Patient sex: F
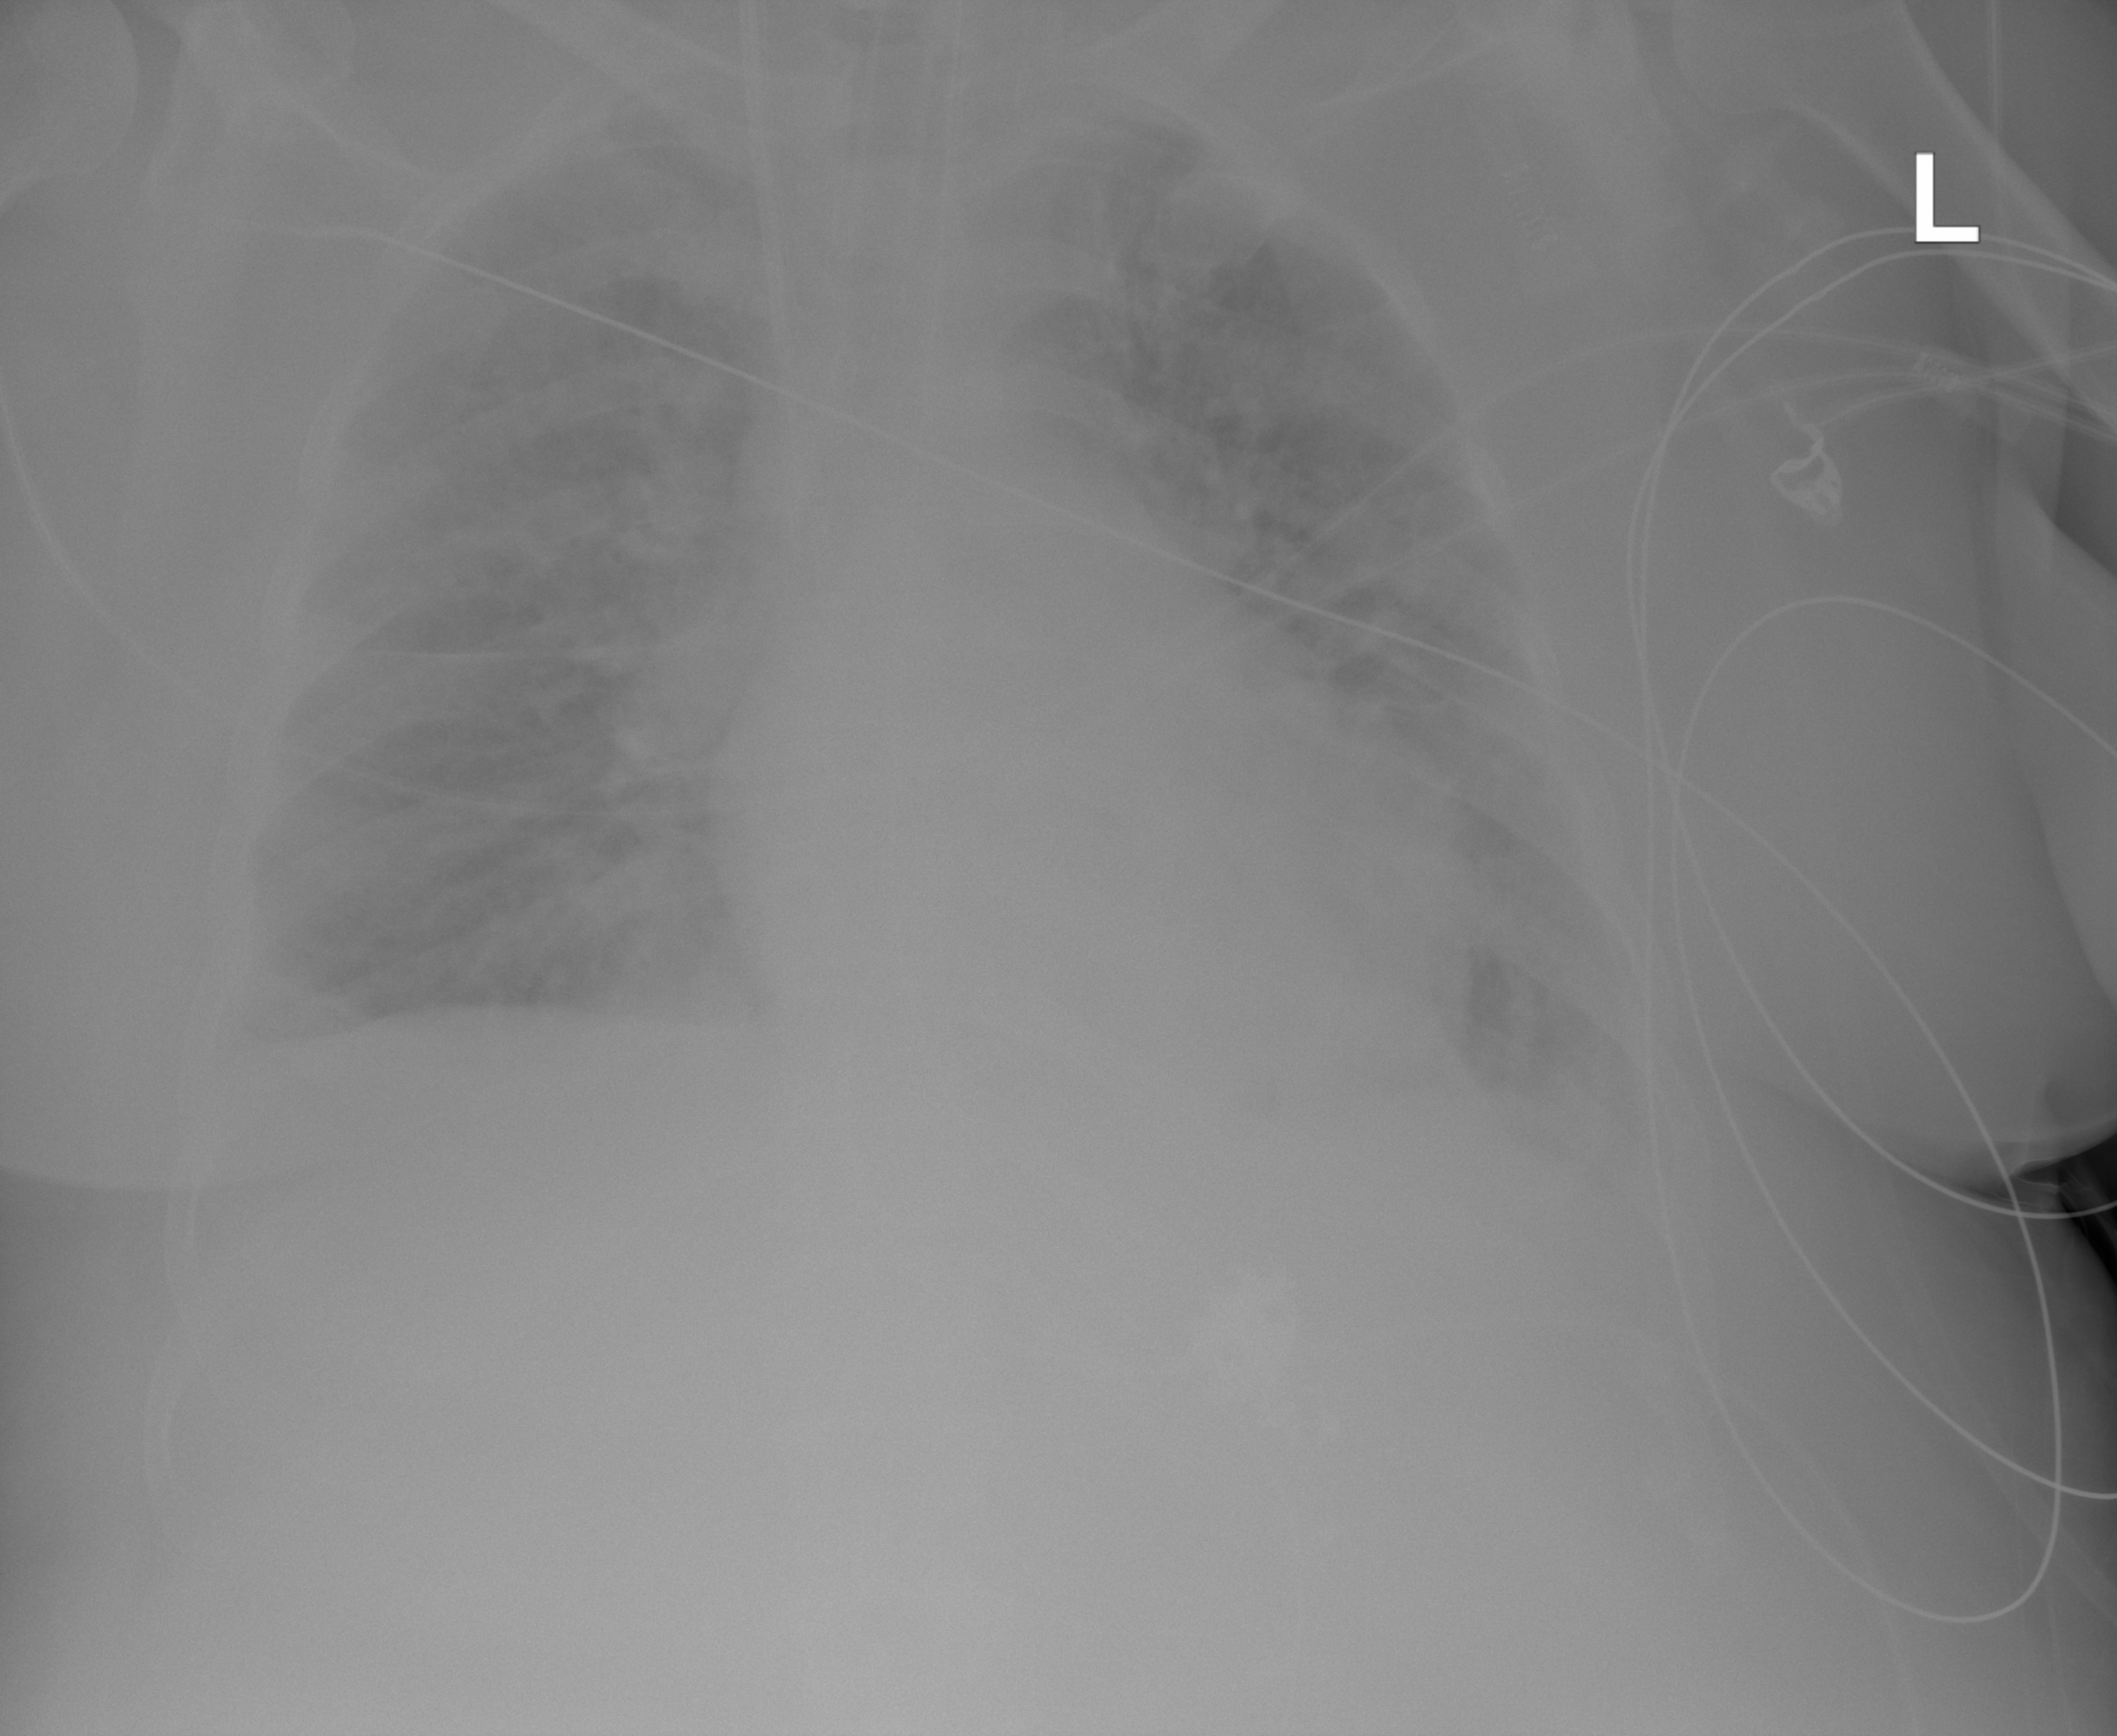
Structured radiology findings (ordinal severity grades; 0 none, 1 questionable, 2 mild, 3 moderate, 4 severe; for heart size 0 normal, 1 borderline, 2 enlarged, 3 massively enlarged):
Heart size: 2
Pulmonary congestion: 2
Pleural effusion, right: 2
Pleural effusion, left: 2
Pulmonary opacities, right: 3
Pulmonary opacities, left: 3
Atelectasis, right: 3
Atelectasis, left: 3